【题型】解答题　【知识点】平面几何　【难度】easy
如图，已知在$\triangle ABC$中，中线$AD$、$BE$交于点$G$，$EF \parallel BC$交$AD$于点$F$。

\vspace{1em}
\noindent(1) 如果$FG=1$，求$GD$和$AF$的长；\\
(2) 如果$\overrightarrow{AB} = \vec{a}$，$\overrightarrow{AC} = \vec{b}$，那么$\overrightarrow{EF} = \underline{\ \ \ \ \ \ }$。（用含$\vec{a}$、$\vec{b}$的式子表示）
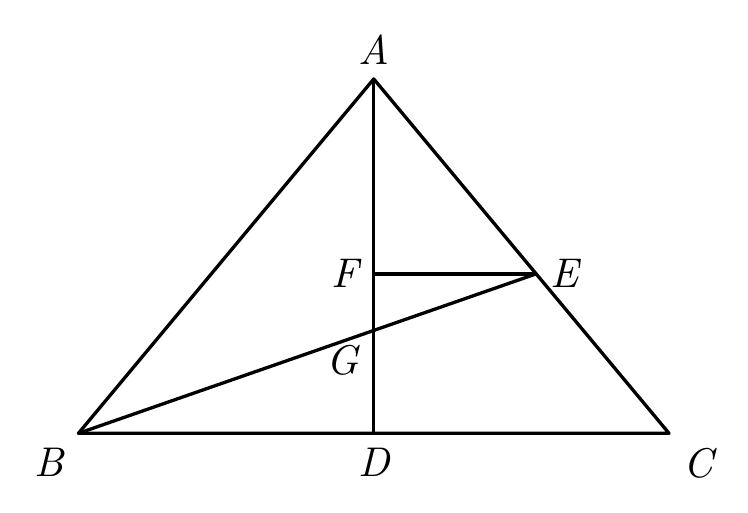
【解答】
\noindent【答案】(1)$GD=2$，$AF=3$\\
(2)$\dfrac{1}{4}\vec{a} - \dfrac{1}{4}\vec{b}$

\vspace{1em}

\vspace{0.5em}
\noindent【分析】本题考查了三角形的重心，平面向量，相似三角形的性质与判定，掌握三角形的重心是解题的关键。

\vspace{0.5em}
\noindent（1）根据三角形的重心，再证明$\triangle GFE \backsim \triangle GDB$，得出比例式，即可求解；

\vspace{0.5em}
\noindent（2）先求出$\overrightarrow{CB} = \overrightarrow{CA} + \overrightarrow{AB} = \vec{a} - \vec{b}$，即可得到$\overrightarrow{EF} = \dfrac{1}{4}\overrightarrow{CB} = \dfrac{1}{4}\vec{a} - \dfrac{1}{4}\vec{b}$。

\vspace{1em}
\noindent【详解】（1）解：$\because$ 中线$AD$、$BE$交于点$G$，\\
$\therefore$ 点$G$为重心，\\
$\because EF \parallel BC$，\\
$\therefore \triangle GFE \backsim \triangle GDB$，\\
$\therefore \dfrac{FG}{GD} = \dfrac{EG}{BG} = \dfrac{1}{2}$，\\
$\because FG=1$，\\
$\therefore GD=2$，$DF=3$，\\
$\because \dfrac{AF}{FD} = \dfrac{AE}{CE} = 1$，\\
$\therefore AF=DF=3$；

\vspace{1em}
\noindent（2）解：$\because \overrightarrow{AB} = \vec{a}$，$\overrightarrow{AC} = \vec{b}$，\\
$\therefore \overrightarrow{CB} = \overrightarrow{CA} + \overrightarrow{AB} = \vec{a} - \vec{b}$，\\
$\because EF \parallel BC$，$EF = \dfrac{1}{4}CB$，\\
$\therefore \overrightarrow{EF} = \dfrac{1}{4}\overrightarrow{CB} = \dfrac{1}{4}\vec{a} - \dfrac{1}{4}\vec{b}$，\\
故答案为：$\dfrac{1}{4}\vec{a} - \dfrac{1}{4}\vec{b}$。